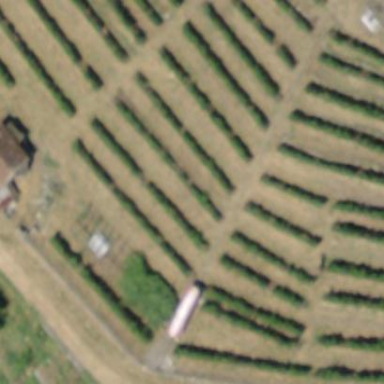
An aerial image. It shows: Vineyard.